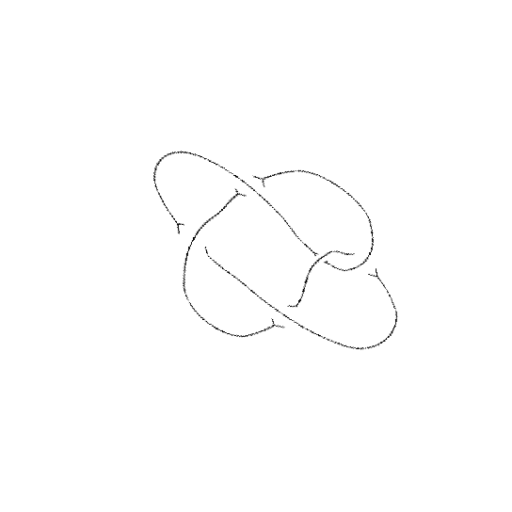
Crossing number: 5